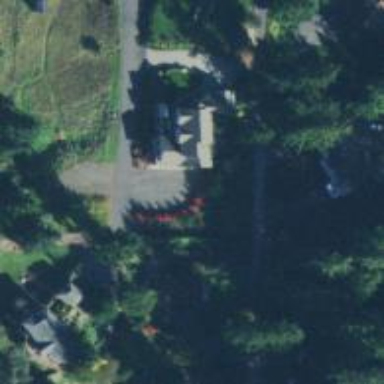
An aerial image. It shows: Driveway leading to service road.